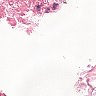
Metastatic tissue present: no